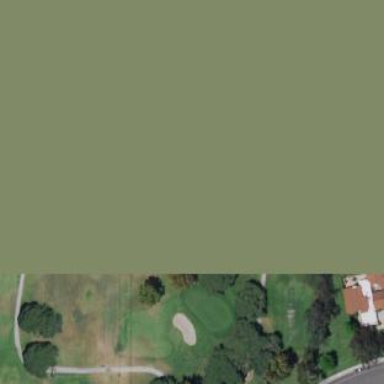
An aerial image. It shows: Area of rough grass used for golf.